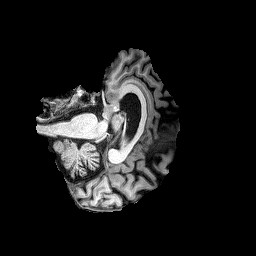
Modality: T1w
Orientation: axial
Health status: healthy